Field crop: maize
Growth stage: 1
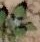
Species: chenopodium